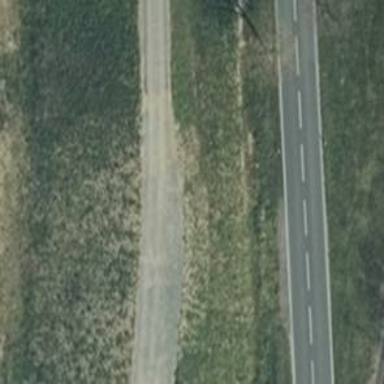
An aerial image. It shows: Passing place on the road.